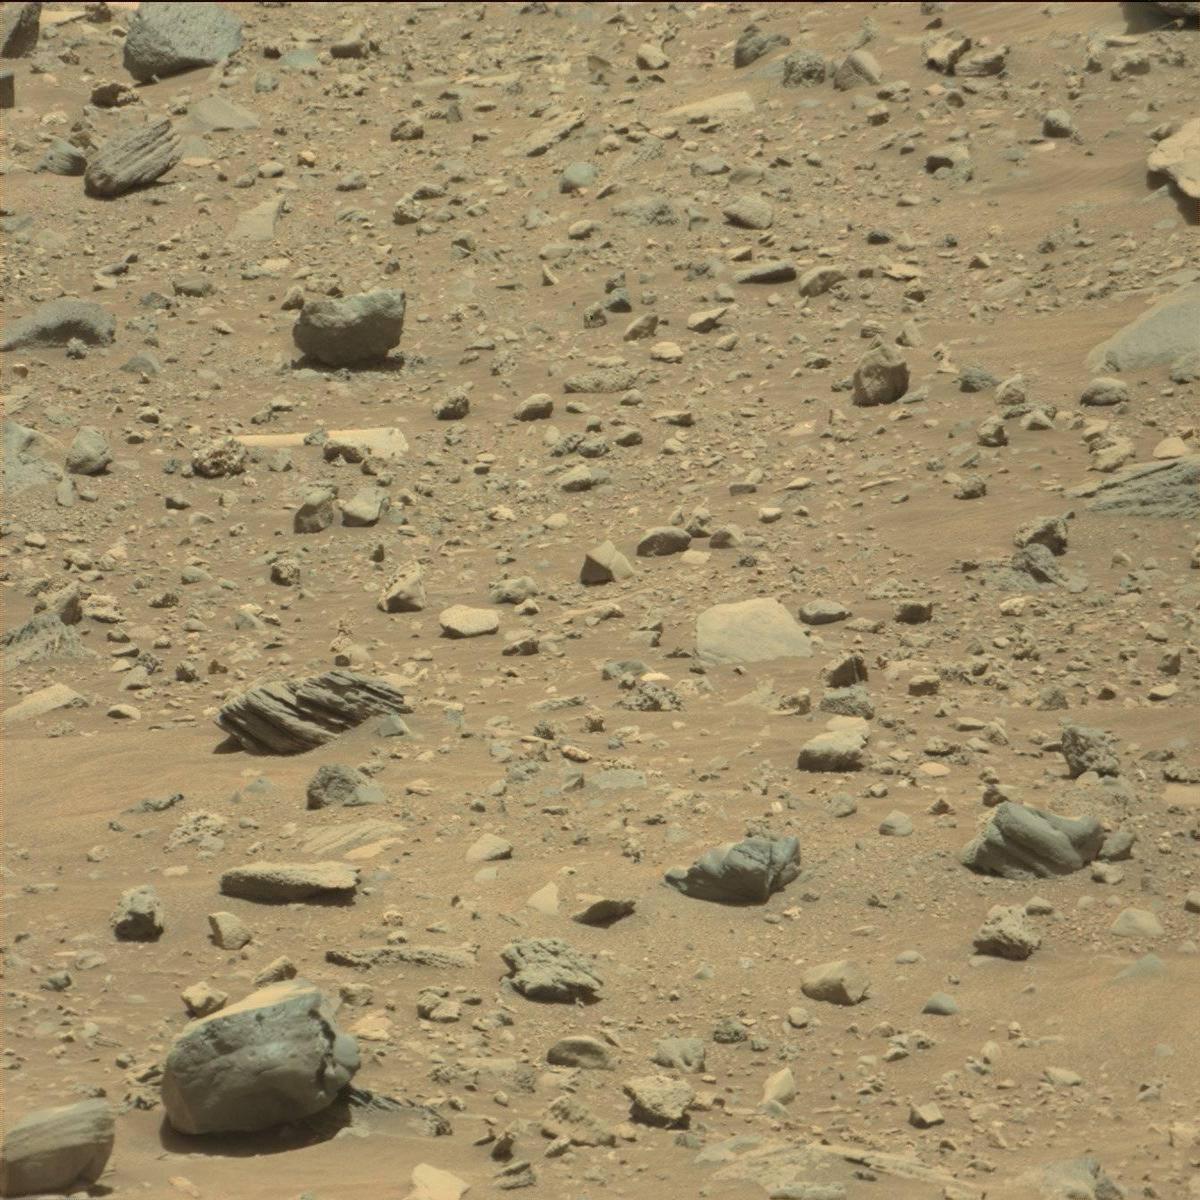
Terrain classes present: Bedrock, Rock, Sand / Soil